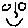
Label: smiley face